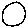
Label: circle